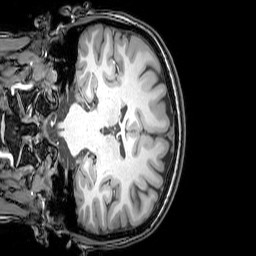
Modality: T1w
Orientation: coronal
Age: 24
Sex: female
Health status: healthy
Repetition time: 0.081 s
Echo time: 0.037 s